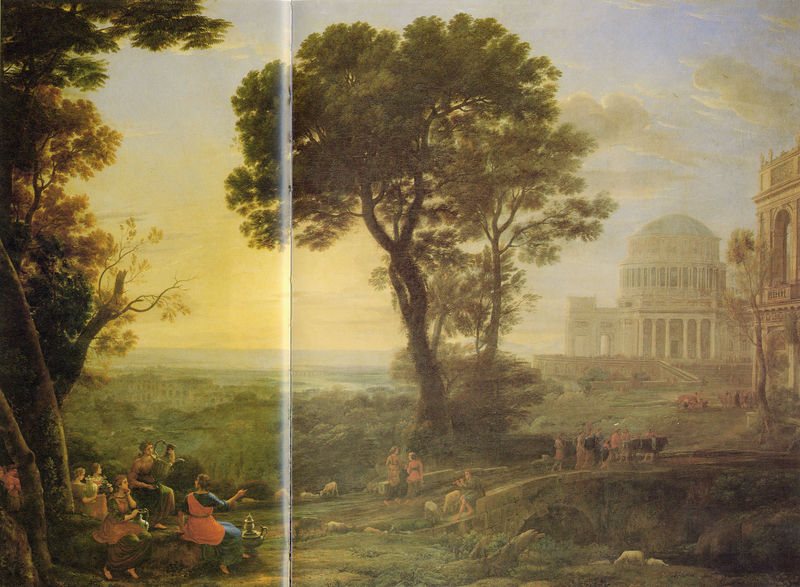
Titel: Landschaft mit Prozession nach Delphi
Künstler: Claude Lorrain
Standort: Roma
Institution: Galleria Doria-Pamphili
Schlagwörter: baum, blau, blätter, dunkel, felsen, gemälde, gruppe, himmel, meer, schatten, wasser, wolken, baumstämme, bäume, fluss, frauen, gelb, grün, landschaft, menschen, ocker, see, sitzen, stadt, ufer, äste, abend, braun, fenster, grau, hell, hintergrund, licht, männer, strasse, szene, säule, säulen, weiss, gebäude, gras, haus, park, rot, schloss, tiere, weg, wiese, gesellschaft, gespräch, malerei, tanz, architektur, stein, steine, bild, öl, bach, baumstamm, dämmerung, ebene, ferne, horizont, häuser, kühe, natur, vieh, weite, zweige, brücke, gewässer, kirche, sonne, wiesen, land, sitzend, gewänder, tal, wald, esel, kinder, pferde, kanne, küste, sommer, bogen, dunst, nebel, sonnenuntergang, idylle, picknick, rast, pilaster, kuppel, romantik, zeigen, bögen, spiel, eingang, ruine, rinder, schaf, antike, buch, gefäss, moschee, palast, diesig, dom, ideal, idyll, draußen, lichtung, kathedrale, rom, buchseite, karaffe, schein, kaputt, hubi, portikus, griechenland, hain, menschengruppe, stimmungsbild, tempel, watteau, spaziergänger, arkadien, heroische landschaft, schafe, hirten, schaafe, heroisch, gün, knick, rasten, kruge, morgensonne, invalidendom, rotunde, lorrain, mosche, hintergrun, niederung, washington, sommenuntergang